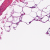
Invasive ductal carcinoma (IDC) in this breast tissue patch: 0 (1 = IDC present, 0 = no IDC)